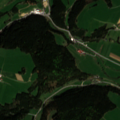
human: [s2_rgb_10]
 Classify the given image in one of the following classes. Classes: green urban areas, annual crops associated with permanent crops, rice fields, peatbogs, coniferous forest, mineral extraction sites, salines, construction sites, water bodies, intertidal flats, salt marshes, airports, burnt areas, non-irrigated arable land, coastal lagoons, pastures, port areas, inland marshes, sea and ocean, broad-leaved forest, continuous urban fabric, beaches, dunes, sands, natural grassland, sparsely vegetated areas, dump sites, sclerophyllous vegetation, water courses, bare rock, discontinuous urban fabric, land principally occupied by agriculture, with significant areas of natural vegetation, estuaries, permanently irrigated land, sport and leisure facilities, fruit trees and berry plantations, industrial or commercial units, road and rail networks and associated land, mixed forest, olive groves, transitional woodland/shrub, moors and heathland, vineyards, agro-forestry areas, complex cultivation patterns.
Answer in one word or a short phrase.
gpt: pastures, land principally occupied by agriculture, with significant areas of natural vegetation, coniferous forest, mixed forest